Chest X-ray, PA view. Patient: 24 years old, sex F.
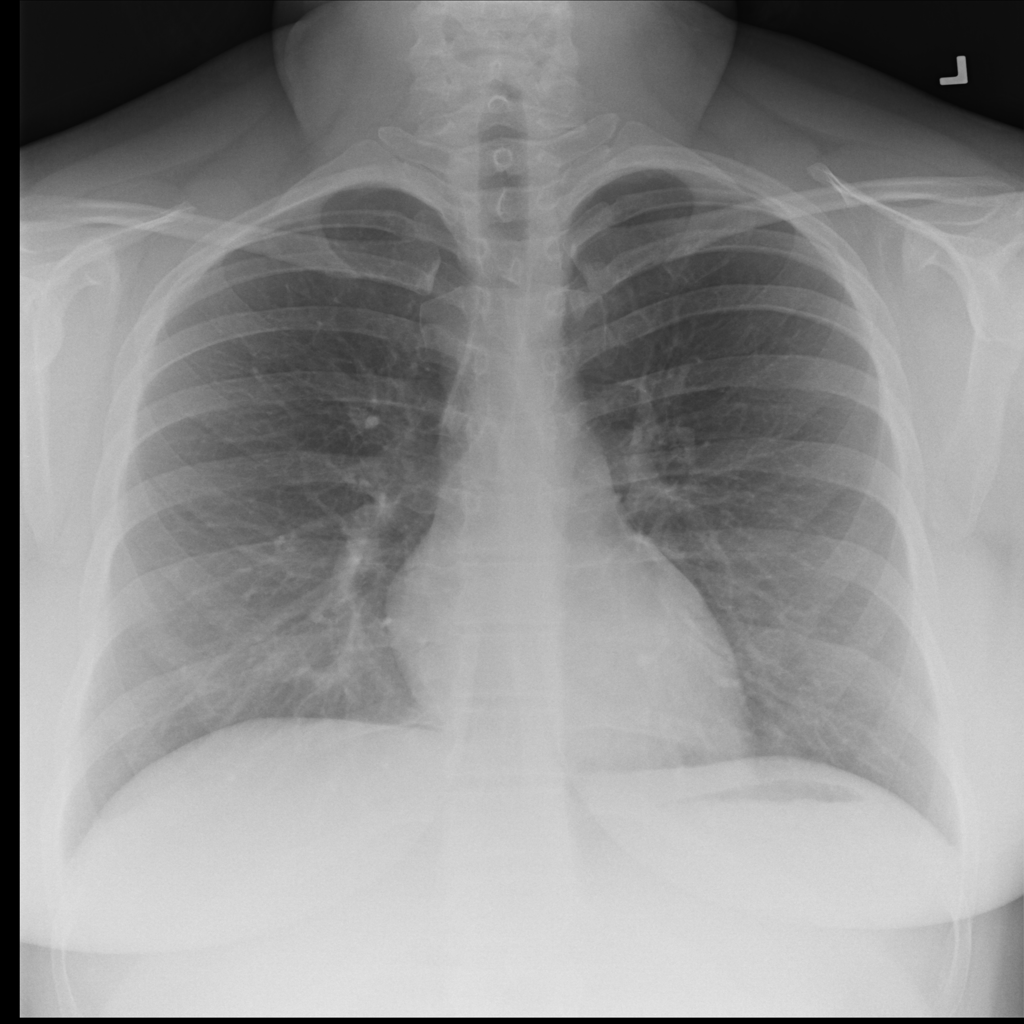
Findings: No Finding